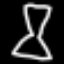
Label: hourglass